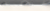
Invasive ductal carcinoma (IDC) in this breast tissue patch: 0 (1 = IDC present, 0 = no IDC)